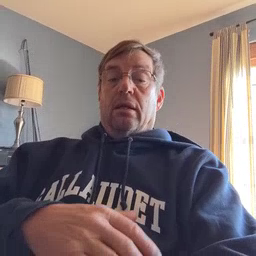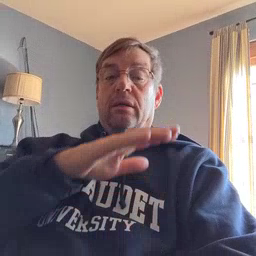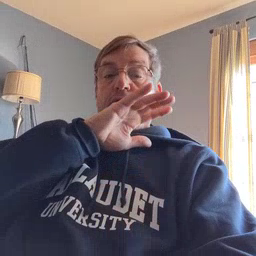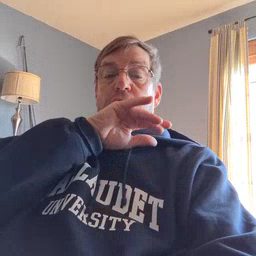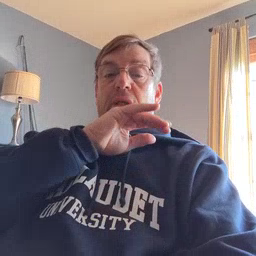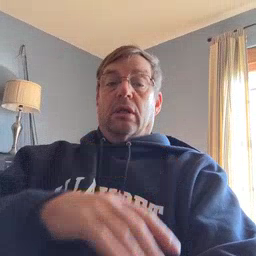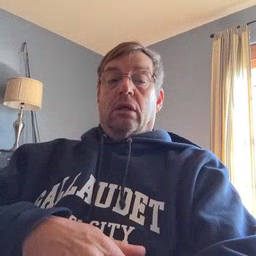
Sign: dirty